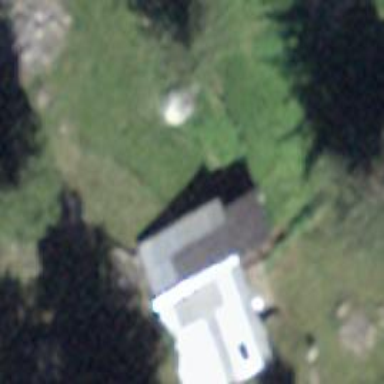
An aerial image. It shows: Cabin is depicted in the image.